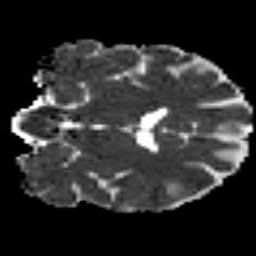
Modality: MD
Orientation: coronal
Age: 32
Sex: male
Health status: healthy
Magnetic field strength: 3 T
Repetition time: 8.4 s
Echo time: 0.0926 s